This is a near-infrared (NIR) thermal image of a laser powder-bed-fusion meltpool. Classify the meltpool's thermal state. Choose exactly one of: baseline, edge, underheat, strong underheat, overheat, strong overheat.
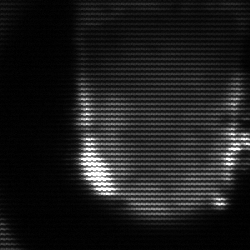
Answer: baseline